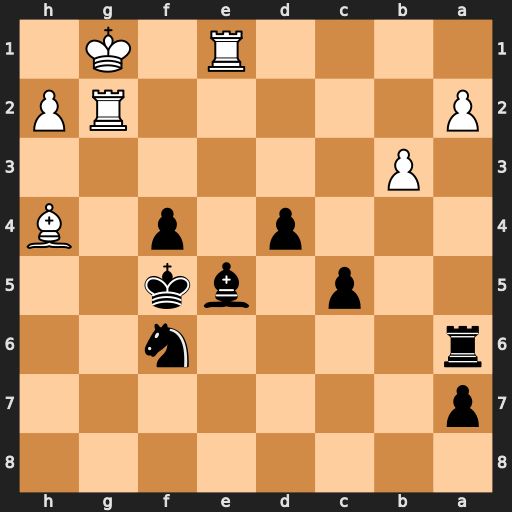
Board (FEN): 8/p7/r4n2/2p1bk2/3p1p1B/1P6/P5RP/4R1K1
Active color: b
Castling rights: -
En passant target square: -
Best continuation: Ng4 Rxg4 Kxg4 Rxe5 Kxh4